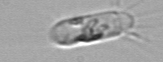
Label: Corethron_hystrix